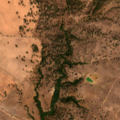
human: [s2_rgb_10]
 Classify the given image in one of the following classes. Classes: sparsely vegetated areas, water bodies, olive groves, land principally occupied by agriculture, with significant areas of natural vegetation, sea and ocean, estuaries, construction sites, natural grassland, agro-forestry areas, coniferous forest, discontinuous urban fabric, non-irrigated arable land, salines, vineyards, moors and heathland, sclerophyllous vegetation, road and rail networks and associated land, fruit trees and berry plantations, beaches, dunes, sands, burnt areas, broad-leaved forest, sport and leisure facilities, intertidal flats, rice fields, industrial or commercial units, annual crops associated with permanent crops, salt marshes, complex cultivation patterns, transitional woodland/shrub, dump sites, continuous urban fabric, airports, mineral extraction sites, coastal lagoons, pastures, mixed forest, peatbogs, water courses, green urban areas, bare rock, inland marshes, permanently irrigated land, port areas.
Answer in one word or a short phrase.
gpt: non-irrigated arable land, pastures, agro-forestry areas